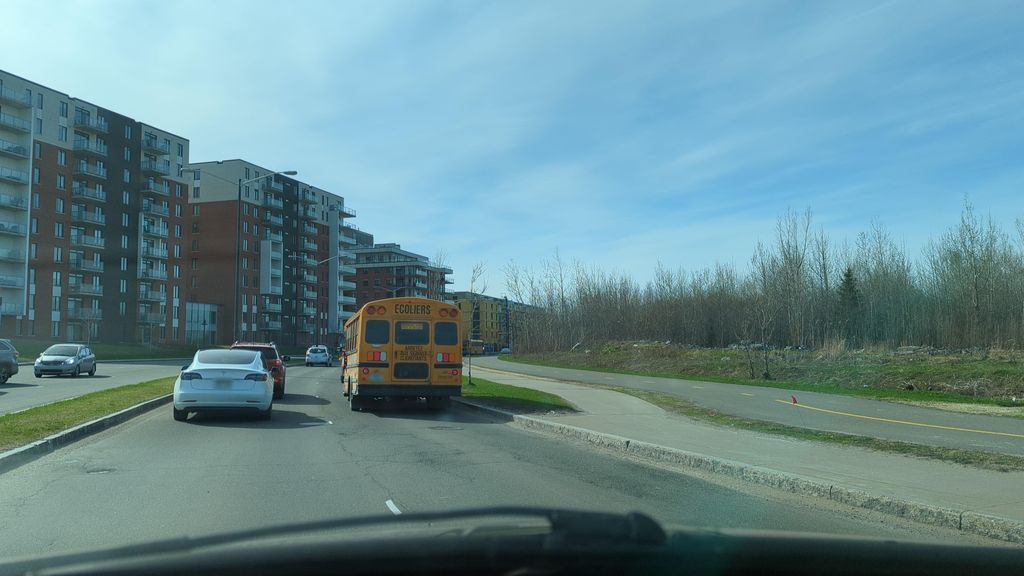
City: quebec_city